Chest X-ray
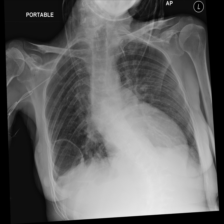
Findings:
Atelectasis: negative
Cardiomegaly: negative
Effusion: negative
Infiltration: negative
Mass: negative
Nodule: negative
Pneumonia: negative
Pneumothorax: negative
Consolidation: negative
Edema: negative
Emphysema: negative
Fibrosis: positive
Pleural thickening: negative
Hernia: negative